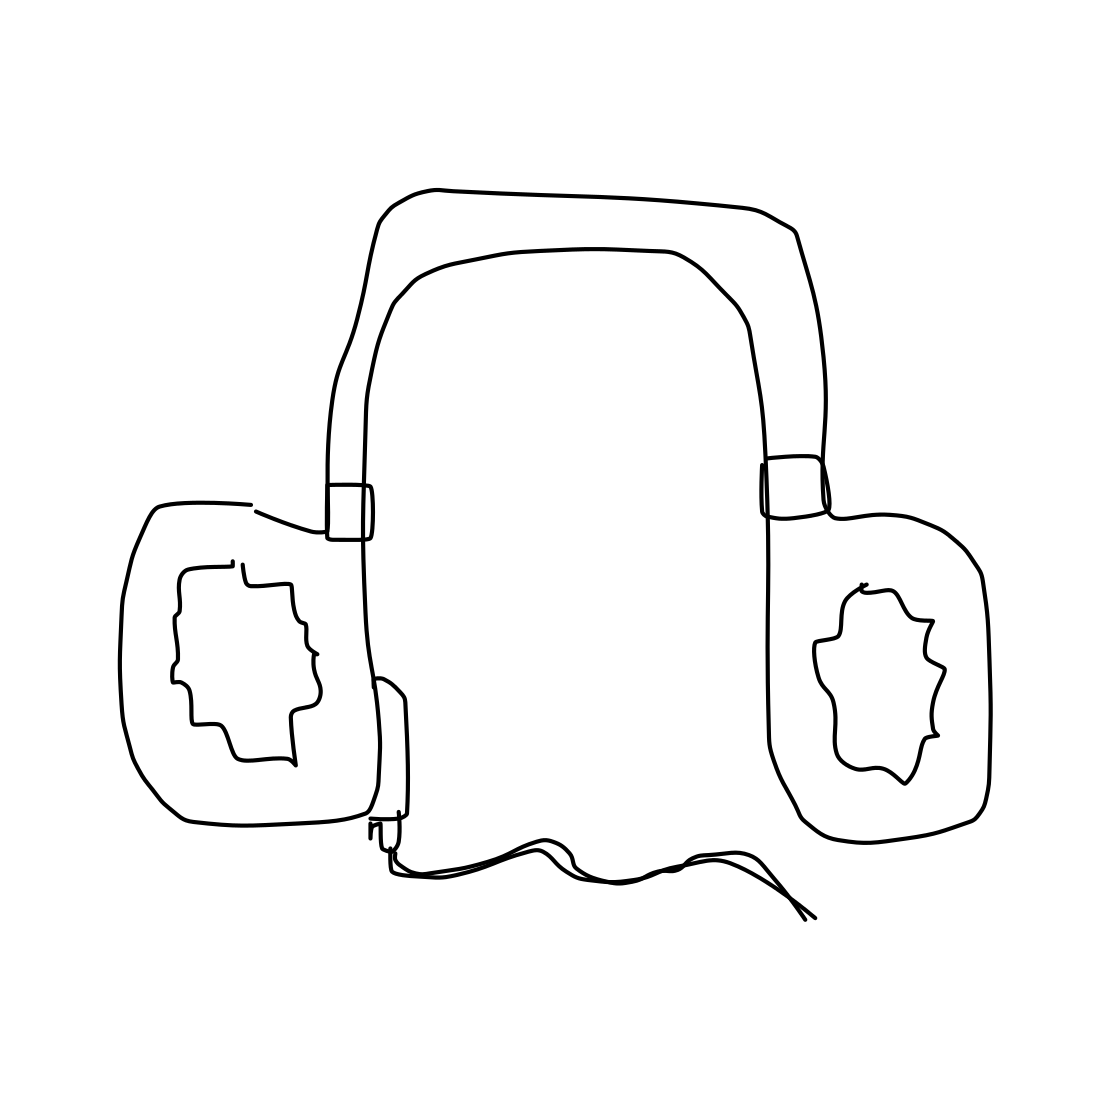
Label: head-phones